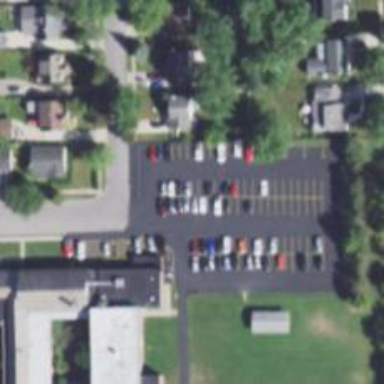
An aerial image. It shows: Parking space is available.